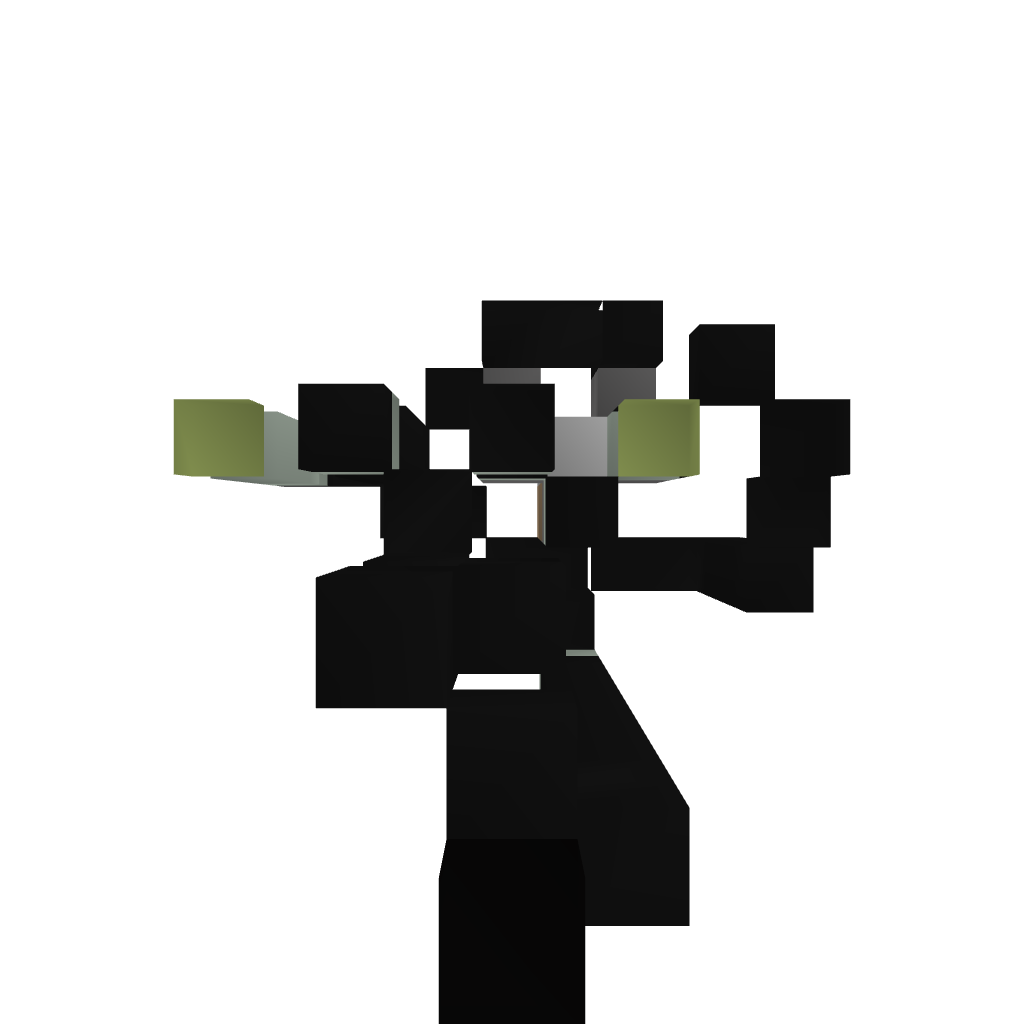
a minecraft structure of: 1 tick rapid fire tnt xlr cannon